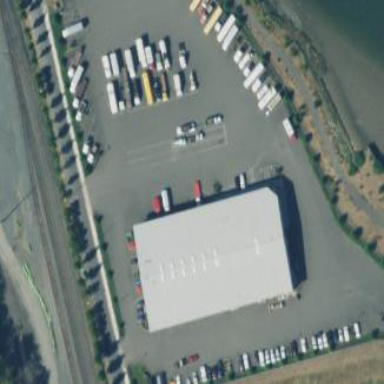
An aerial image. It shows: Industrial building.